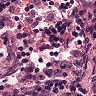
Metastatic tissue present: no